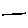
Label: line